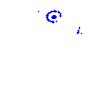
Particle: kaon